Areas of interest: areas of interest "Industrial"
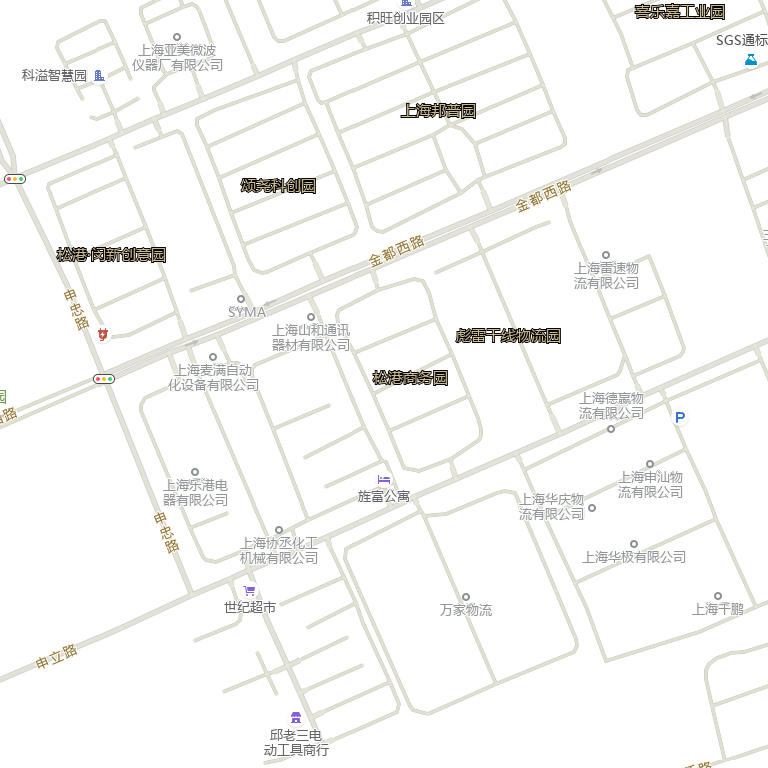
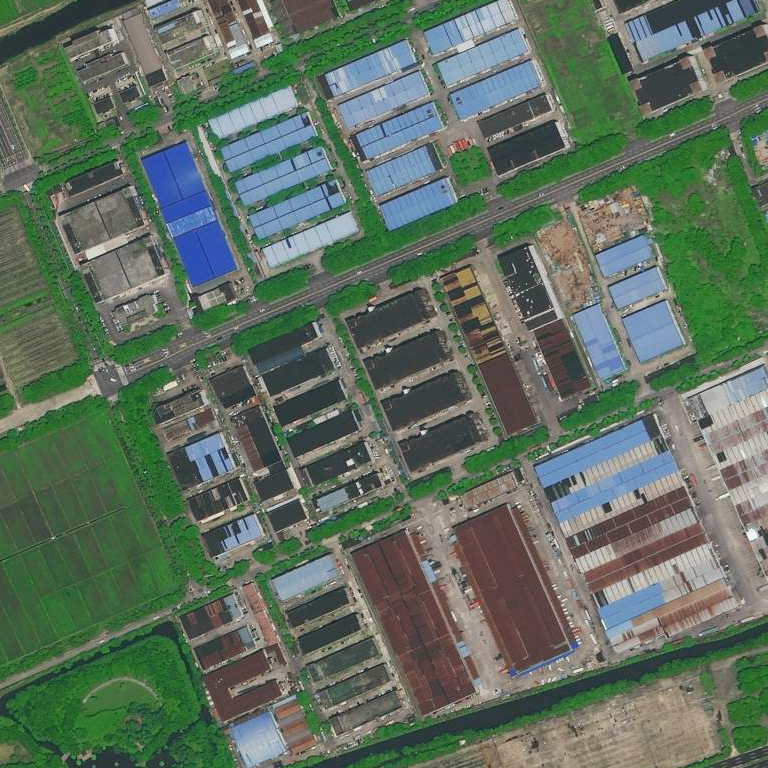